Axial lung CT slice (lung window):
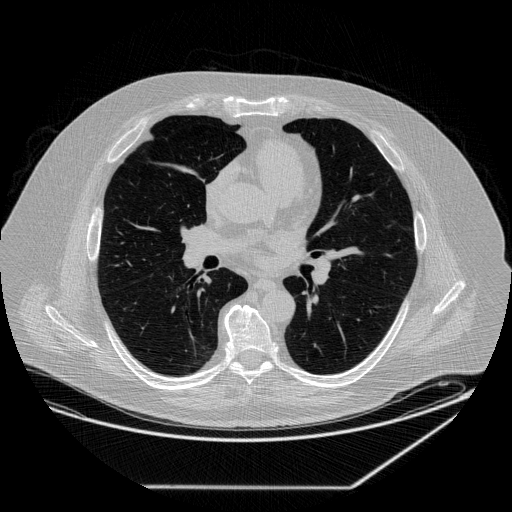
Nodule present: no